Question: I have some weird problem with asp.net controls.
I am editing a (previously) working page, but when I add a new control, and try to run it, it says:
> The name 'xxx' does not exist in the current context
Also when I rename a working control, on both markup, and code-behind file, it will also give this error for this control.
I did read something about deleting the designer file, and "convert to web application", but I don't have any designer file, nor the option to "convert to web application.".
Does anyone have any suggestions?
Edit: Some example:
Markup:
'''
<asp:DropDownList runat="server" ID="ddlBank" style="width: 227px;">
</asp:DropDownList>
<asp:DropDownList runat="server" ID="DropDownList1" style="width: 227px;">
</asp:DropDownList>
'''
Code behind:
'''
if (ddlBank.SelectedValue == "0")
{
displayMessageBar("Error", "Je dient eerst een bank op te geven.", "error");
return;
}
if (DropDownList1.SelectedValue == "0")
{
displayMessageBar("Error", "Je dient eerst een bank op te geven.", "error");
return;
}
'''
The error message my IDE gives:

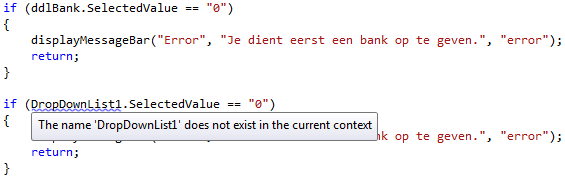
Answer: Found the solution:
It seems that some colleague added another page, pointing to the same code-behind file.
That worked fine, until I changed something.
Let's hope someone else can use this information.